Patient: sex F, age 56
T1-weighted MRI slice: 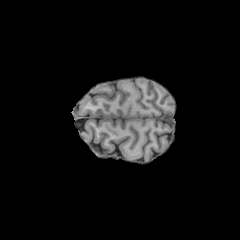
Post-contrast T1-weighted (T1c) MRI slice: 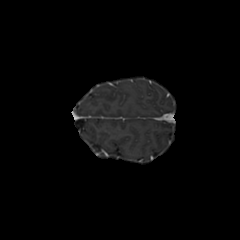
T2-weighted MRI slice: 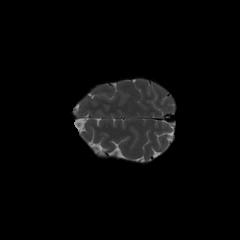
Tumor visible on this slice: no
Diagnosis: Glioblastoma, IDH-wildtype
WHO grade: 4